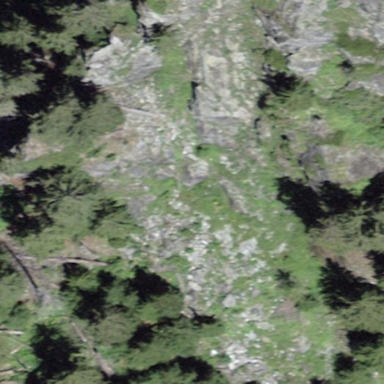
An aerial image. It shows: Landscape of bare rock.